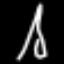
Label: The Eiffel Tower